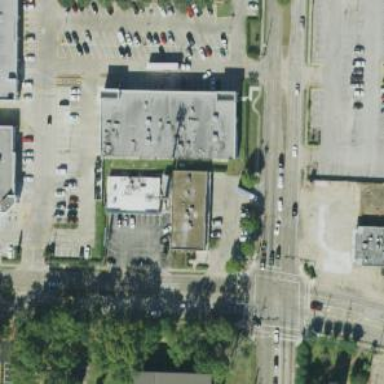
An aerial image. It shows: Healthcare clinic.